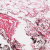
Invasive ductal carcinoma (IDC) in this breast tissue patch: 0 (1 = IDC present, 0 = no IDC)